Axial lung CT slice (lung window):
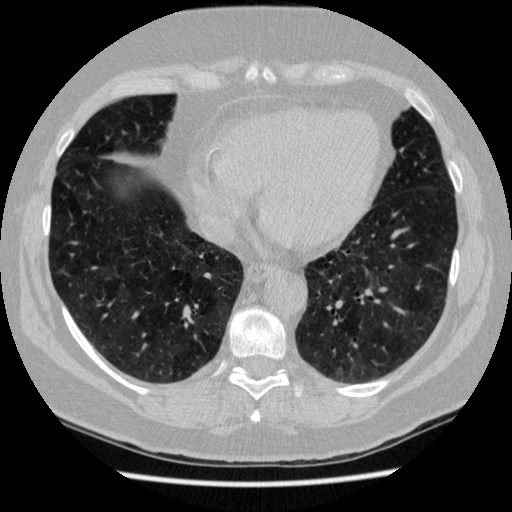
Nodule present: no